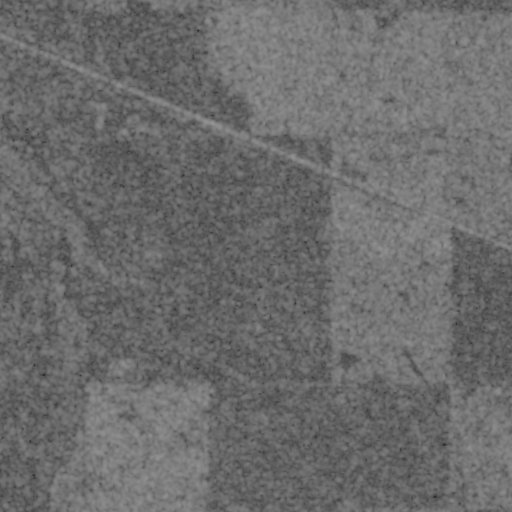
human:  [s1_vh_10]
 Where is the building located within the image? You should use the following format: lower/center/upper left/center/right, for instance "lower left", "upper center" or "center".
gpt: The building is located in the lower left of the image.
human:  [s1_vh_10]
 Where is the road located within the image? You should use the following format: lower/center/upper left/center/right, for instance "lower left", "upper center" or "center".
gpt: There is no road in the image.

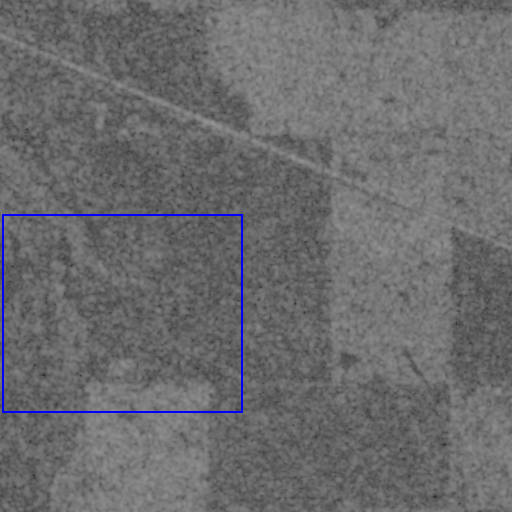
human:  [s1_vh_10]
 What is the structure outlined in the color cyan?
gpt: There is no cyan outline.
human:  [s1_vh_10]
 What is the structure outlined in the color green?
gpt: There is no structure outlined in green.